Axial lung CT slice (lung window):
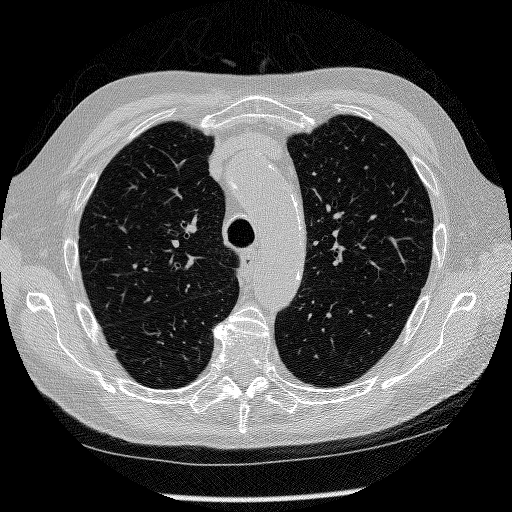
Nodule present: no